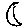
Label: moon